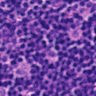
Metastatic tissue present: no